Aerial crown-view tile of a tropical tree (Barro Colorado Island, Panama), acquired 20250414:
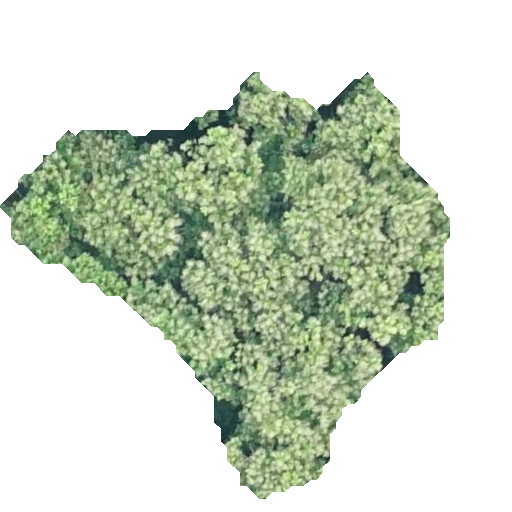
Species: Anacardium excelsum
GBIF accepted scientific name: Anacardium excelsum
Crown area: 155.145 m²